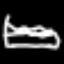
Label: bed